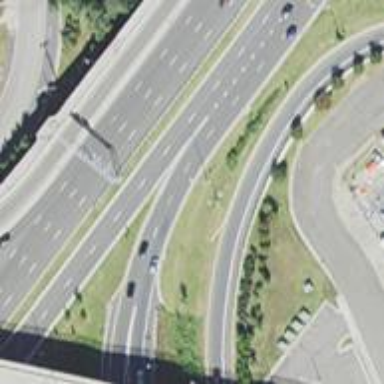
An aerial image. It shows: Asphalt motorway link.